Field crop: maize
Growth stage: 2
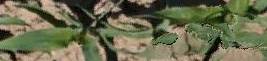
Species: maize